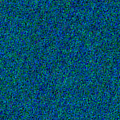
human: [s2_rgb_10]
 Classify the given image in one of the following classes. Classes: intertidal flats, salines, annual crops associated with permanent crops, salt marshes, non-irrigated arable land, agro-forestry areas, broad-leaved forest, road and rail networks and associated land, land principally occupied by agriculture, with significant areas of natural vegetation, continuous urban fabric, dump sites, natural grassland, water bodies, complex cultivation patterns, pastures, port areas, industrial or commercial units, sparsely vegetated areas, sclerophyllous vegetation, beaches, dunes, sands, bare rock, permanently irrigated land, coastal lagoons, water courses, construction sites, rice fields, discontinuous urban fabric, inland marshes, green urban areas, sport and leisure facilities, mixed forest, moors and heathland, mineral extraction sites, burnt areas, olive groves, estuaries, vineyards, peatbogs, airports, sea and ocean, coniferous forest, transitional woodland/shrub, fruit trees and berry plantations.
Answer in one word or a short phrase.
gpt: sea and ocean